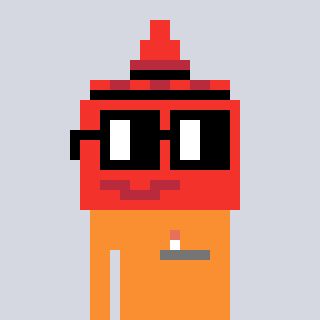
a pixel art character with square black glasses, a ketchup-shaped head and a orange-colored body on a cool background